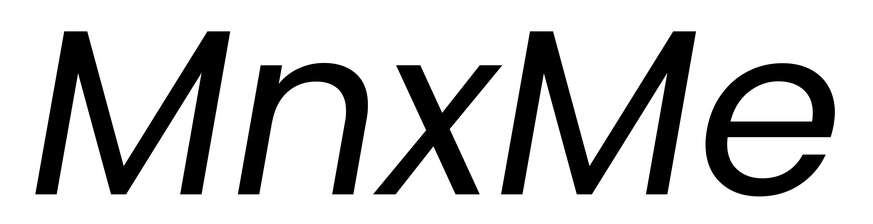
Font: Poppins-Italic